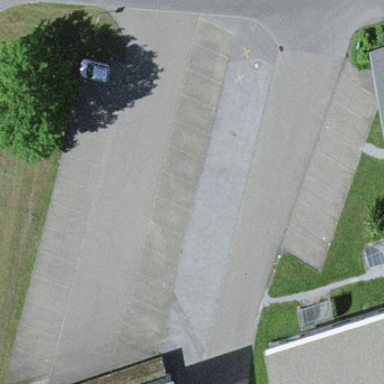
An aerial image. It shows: Parking area with surface.